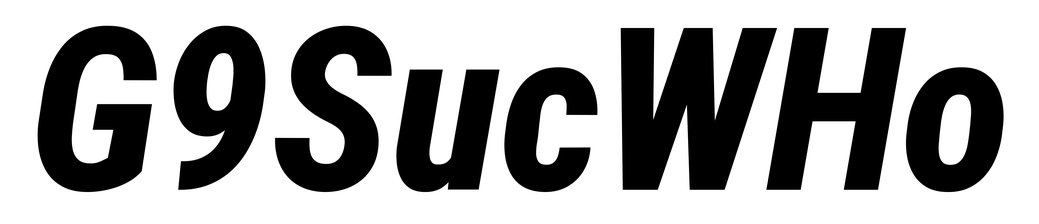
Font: Roboto-Italic_Condensed_ExtraBold_Italic